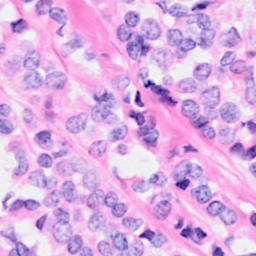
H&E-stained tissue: Breast